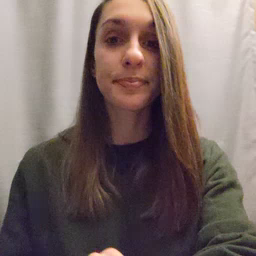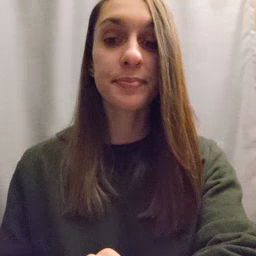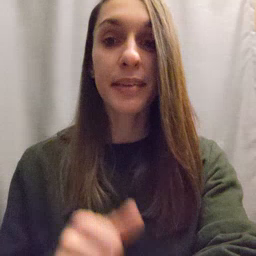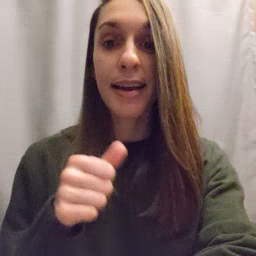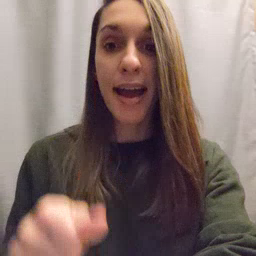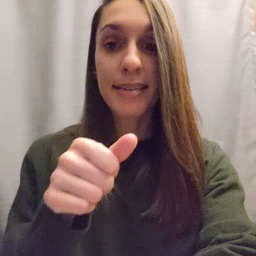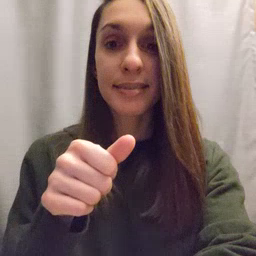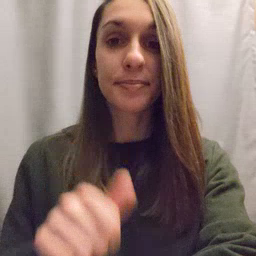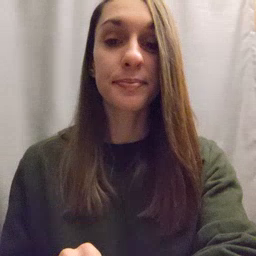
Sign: hide